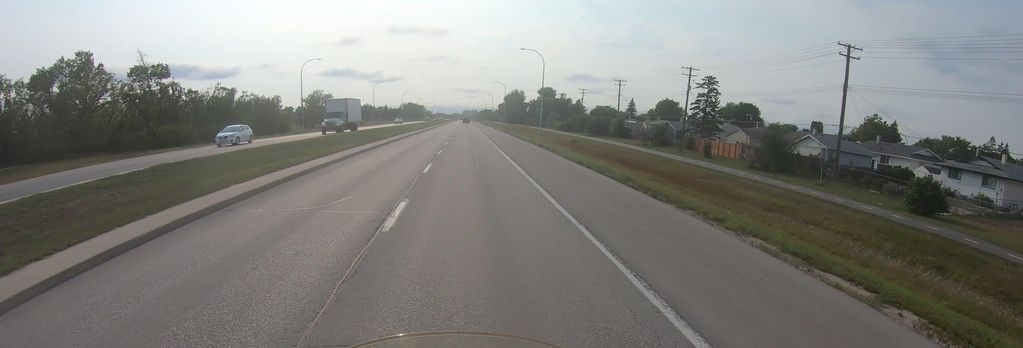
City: winnipeg